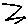
Label: zigzag